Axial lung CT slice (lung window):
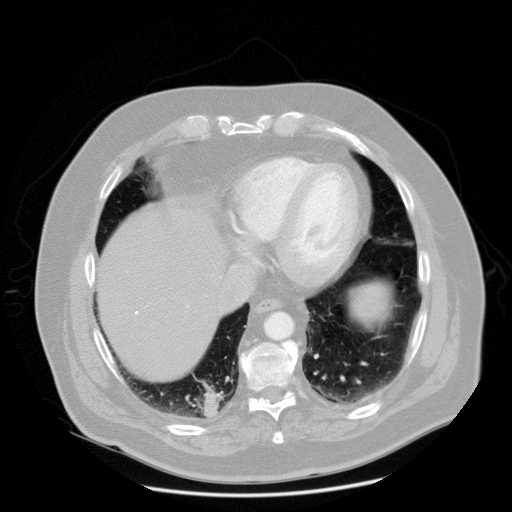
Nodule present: no